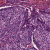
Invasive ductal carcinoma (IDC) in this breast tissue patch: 1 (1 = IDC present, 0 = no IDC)